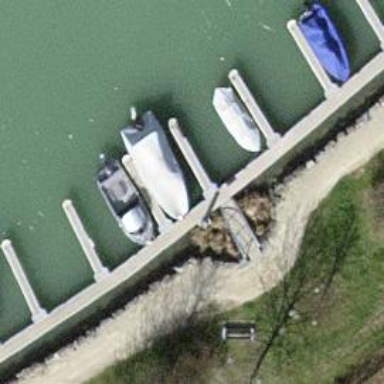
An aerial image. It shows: Man-made pier.